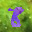
Label: 8